Question: i installed fresh copy of laravel4 , than installed Laravel 4 starter kit site:
<URL>
My site run so slow between pages(loads):

969ms , and i have 950-1.5ms this very bad.
I using localhost .
What i tryed:
1. optimize wamp.
2. i changed from localhost to 127.0.0.1 at database.php
3. i did both php artisan optimize and php artisan optimize --force
Also when i install fresh copy of laravel i have 130-160ms.
When i install other <URL> i have 320-400ms.
Anyway i am laravel 4 newbie , how can i check what makes the load time ?
maybe its some package or something.
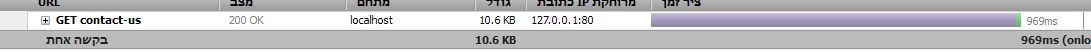
Answer: If you have debug=true in app/config/app.php (or a local environment's config) you will not be cacheing anything. If you aren't using the cache then it makes sense that your load times with apc vs file cacheing would be similar.
First, try setting debug to false globally, or for your local environment. Then run php artisan optimize after cacheing is disabled.
Test your speeds using a direct route (no controller, simply return "some string"; from the routes.php route for the homepage.
Try returning the same string from a controller action. Map this action to the same route for the homepage and compare. On my local setup I see about a 10ms difference.
If that doesn't speed your app up then try installing the profiler suggested (or the one I prefer: <URL> and see what is taking the most time to run. You can enable either profiler so that they run even when debug mode is false.
Another alternative is not to worry about local speed or speed during development and get laravel sped up once your app is working as you want.
Here are some tips to help you with the post-development optimization: <URL>